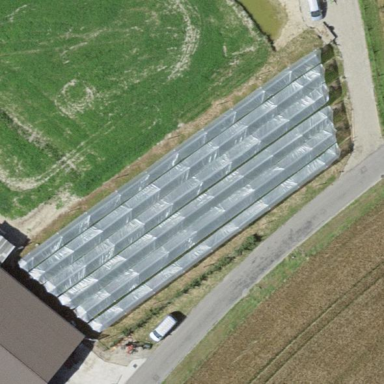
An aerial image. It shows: Area dedicated to greenhouse horticulture.